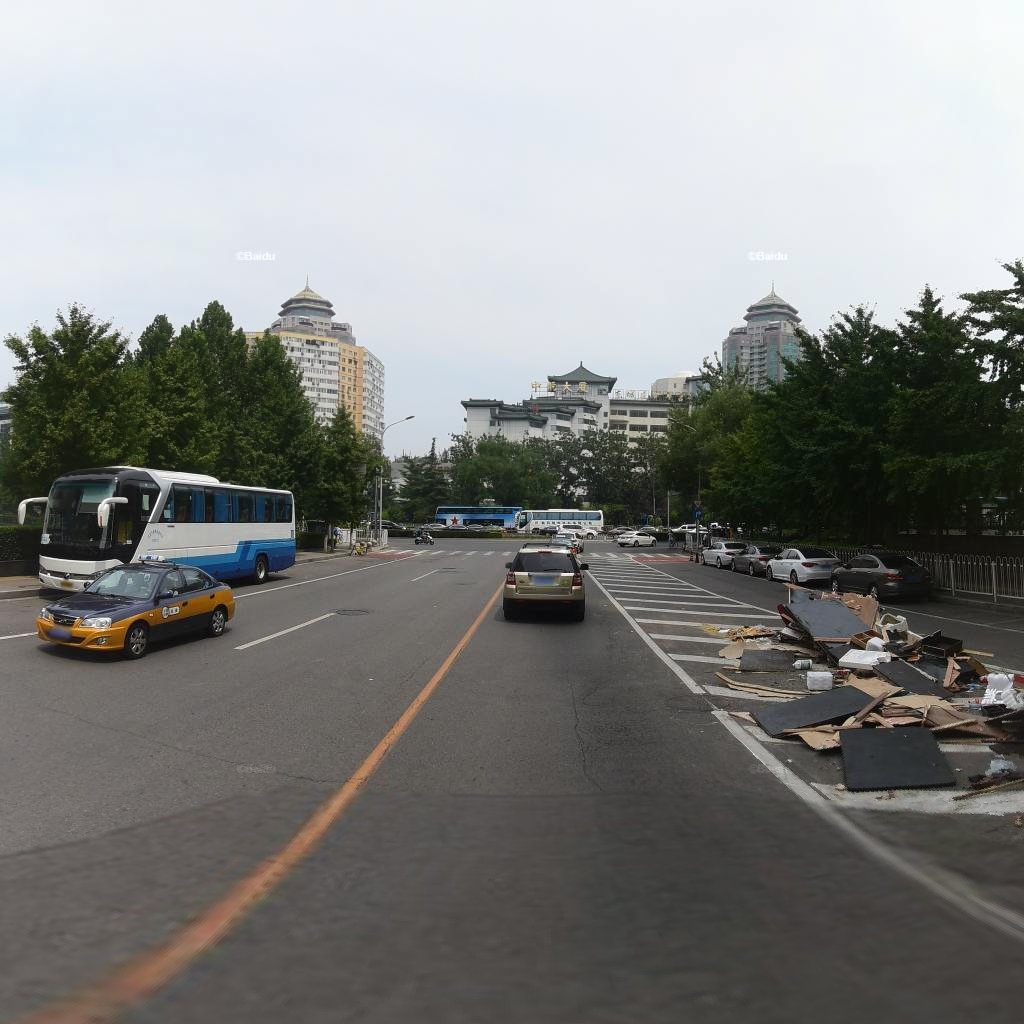
Region: Dongcheng
Road damage annotations: longitudinal crack, longitudinal crack, manhole cover, transverse crack, manhole cover